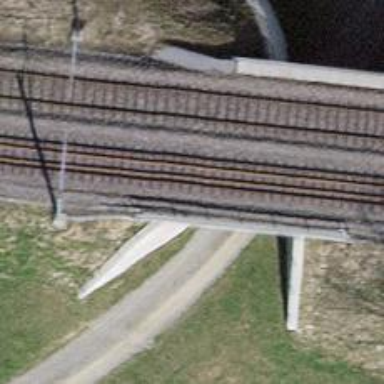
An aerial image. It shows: Gravel track passing through tunnel of grade3 quality.